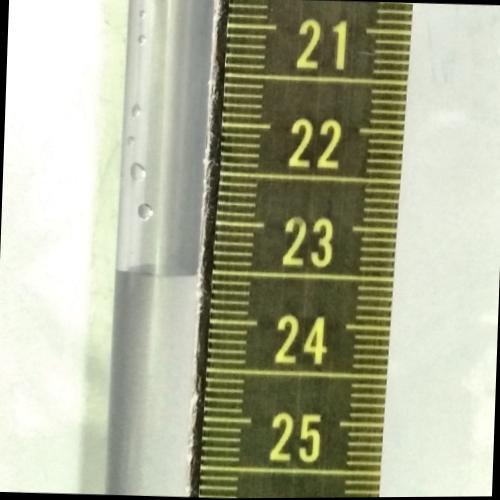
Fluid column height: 23.5 cm